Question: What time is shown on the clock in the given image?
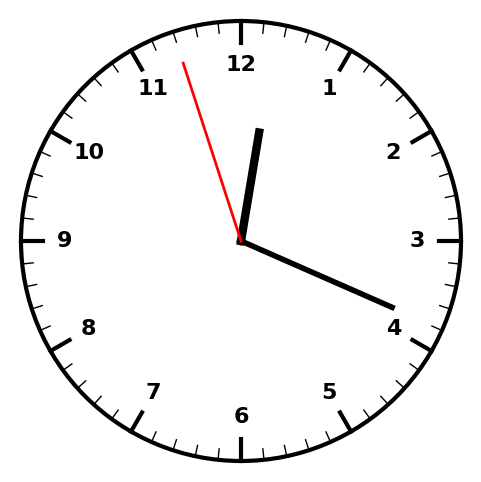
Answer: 12:18:57